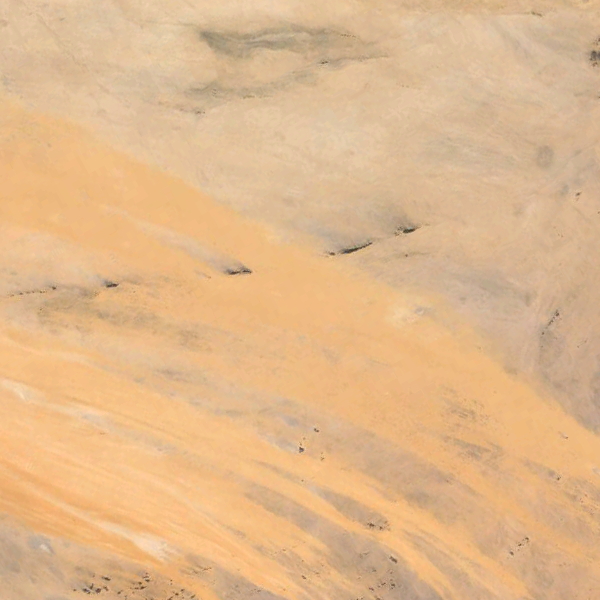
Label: Desert